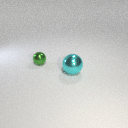
small green metal sphere behind large cyan metal sphere